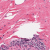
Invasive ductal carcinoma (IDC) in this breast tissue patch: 0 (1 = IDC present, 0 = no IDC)